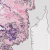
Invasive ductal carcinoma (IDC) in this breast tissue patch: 0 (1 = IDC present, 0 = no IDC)